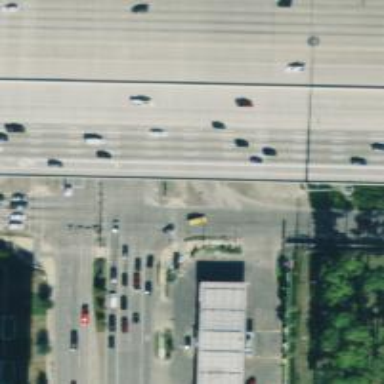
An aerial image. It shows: Frontage road connected to secondary link road.